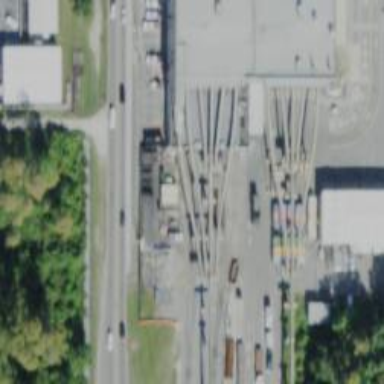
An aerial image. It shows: Yard service bridge with electrified monorail railway.